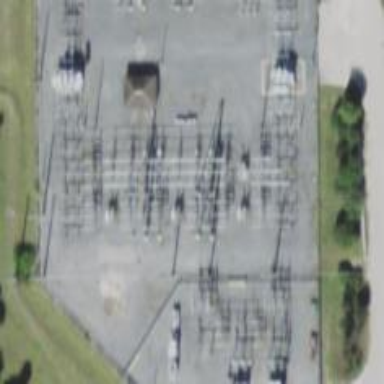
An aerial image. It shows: Switch used for power control.